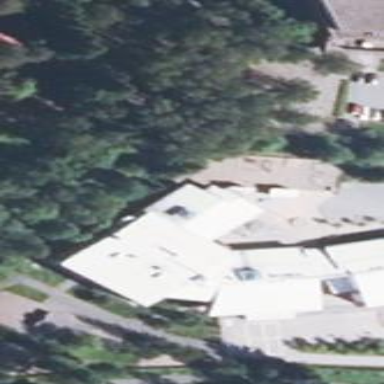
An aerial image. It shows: School building with school amenities.